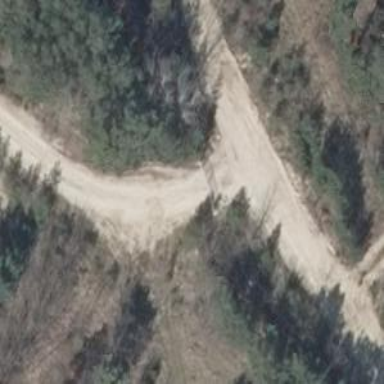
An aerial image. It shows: Gravel track with grade4 tracktype.